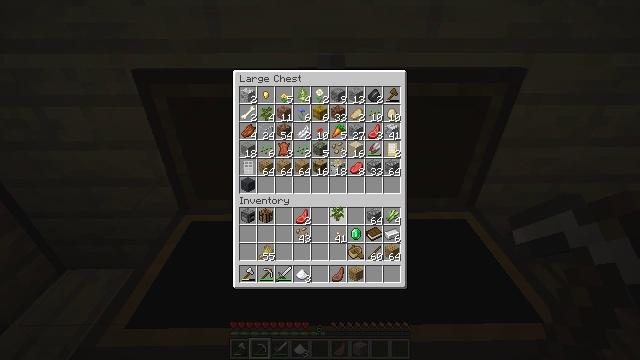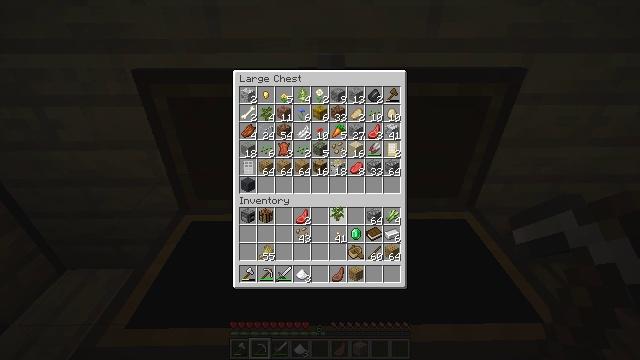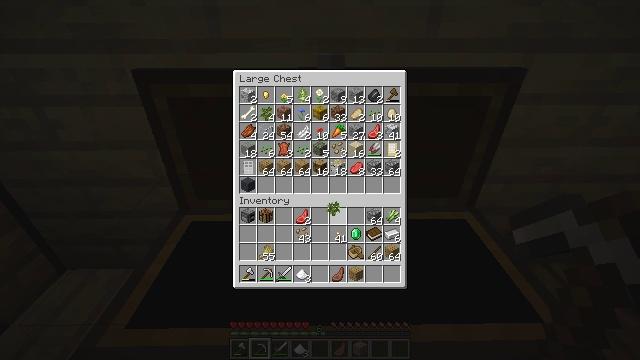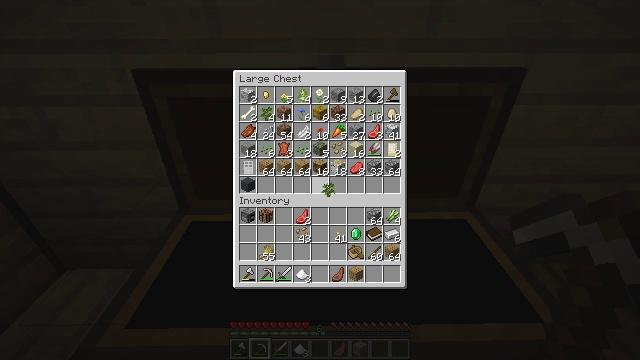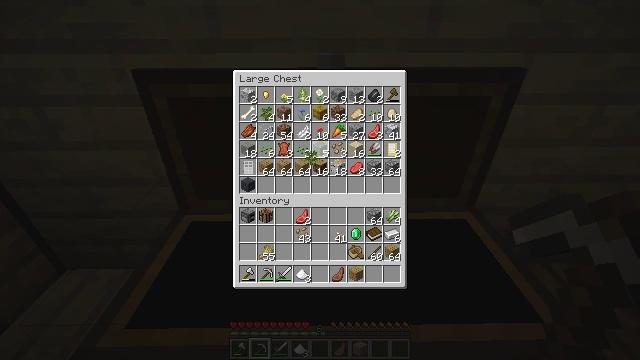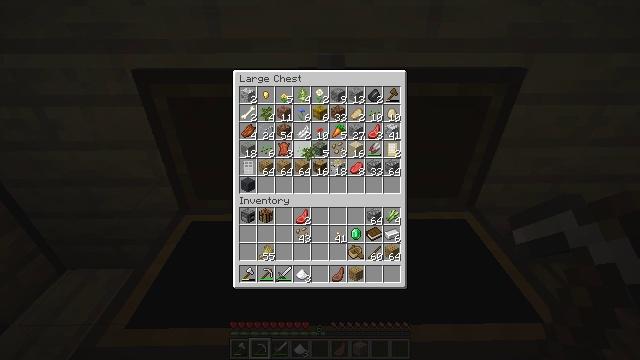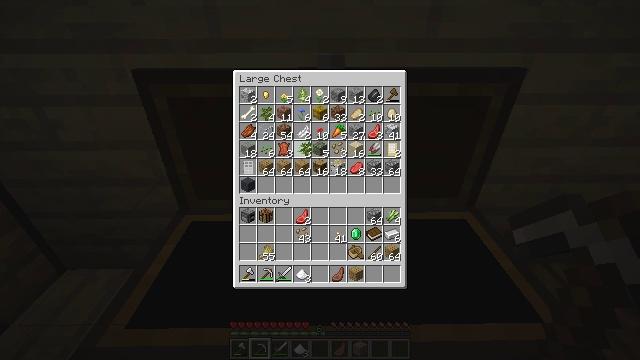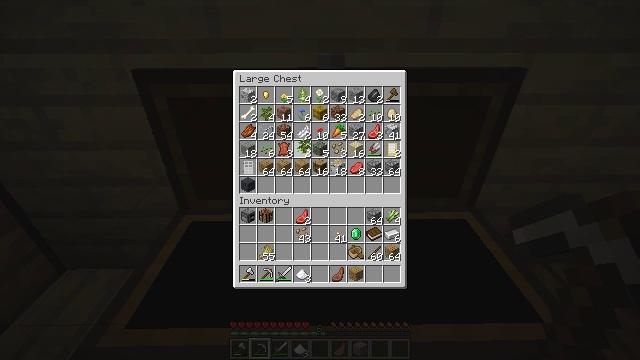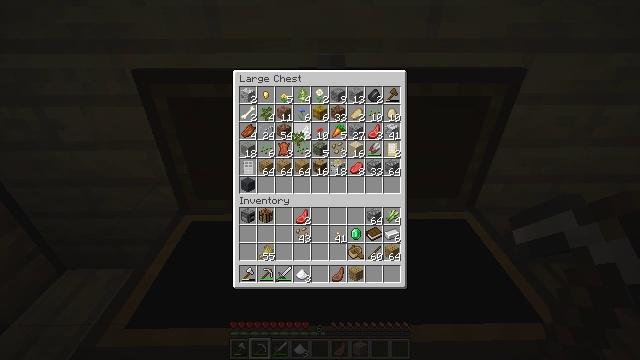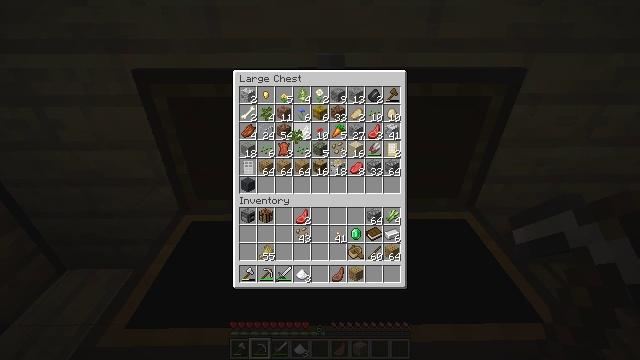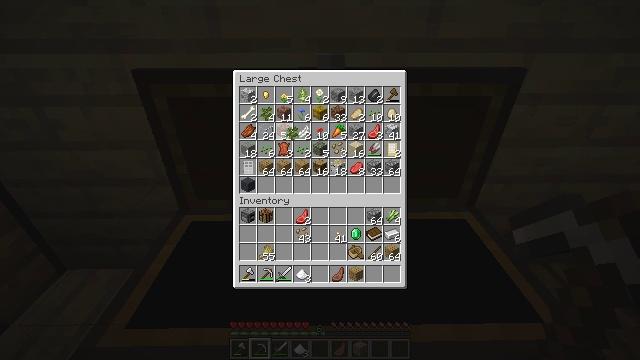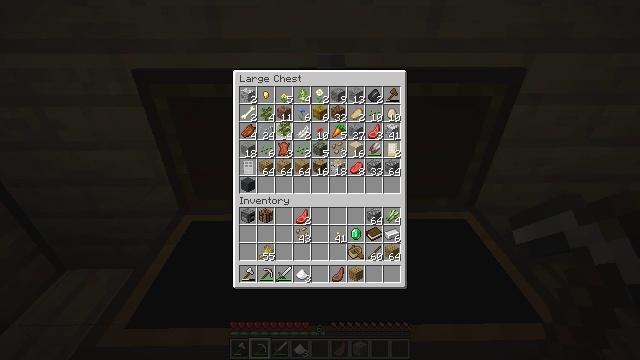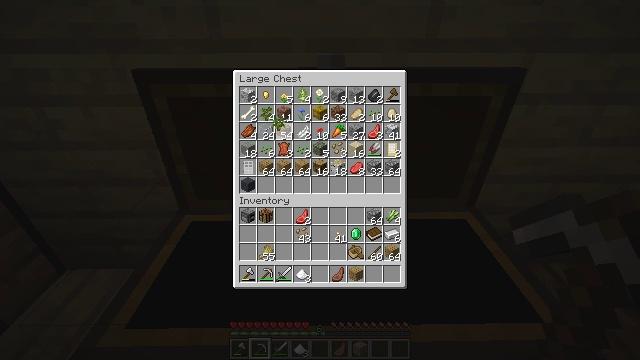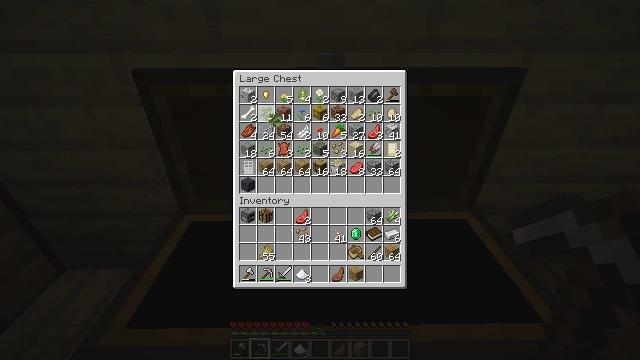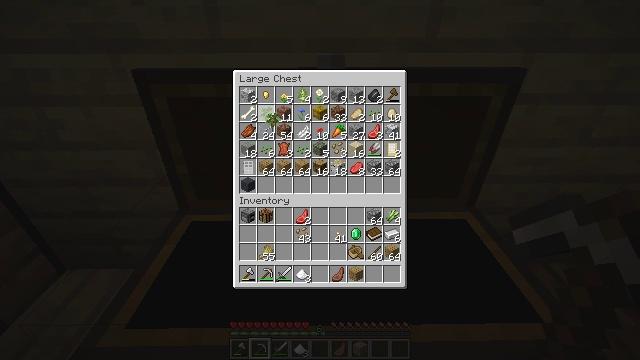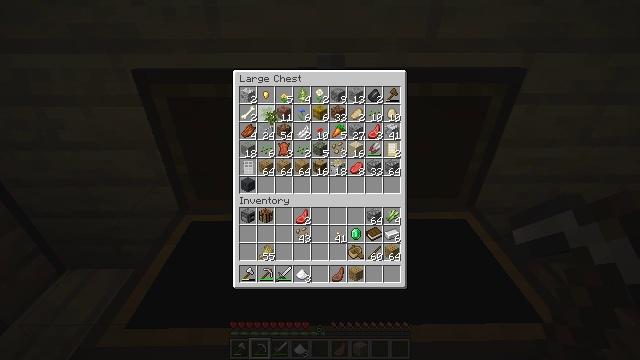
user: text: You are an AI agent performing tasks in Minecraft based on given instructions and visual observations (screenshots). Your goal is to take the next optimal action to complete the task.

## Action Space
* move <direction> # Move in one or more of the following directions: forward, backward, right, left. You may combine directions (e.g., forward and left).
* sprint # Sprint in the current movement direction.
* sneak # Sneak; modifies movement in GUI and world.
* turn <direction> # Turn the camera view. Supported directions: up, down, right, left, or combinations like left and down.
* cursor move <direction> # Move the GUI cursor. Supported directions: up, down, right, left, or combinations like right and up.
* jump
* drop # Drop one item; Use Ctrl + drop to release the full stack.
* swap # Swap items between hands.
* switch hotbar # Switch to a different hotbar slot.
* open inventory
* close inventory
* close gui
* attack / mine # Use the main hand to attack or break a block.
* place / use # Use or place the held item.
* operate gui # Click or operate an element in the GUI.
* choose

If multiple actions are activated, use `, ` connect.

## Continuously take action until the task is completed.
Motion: motion action
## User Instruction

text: Remove a cooked porkchop from the inventory.
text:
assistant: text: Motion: operate gui
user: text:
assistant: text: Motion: no_op
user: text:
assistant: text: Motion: cursor move up
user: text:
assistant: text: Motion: cursor move left and up
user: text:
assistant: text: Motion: no_op
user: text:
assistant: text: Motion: no_op
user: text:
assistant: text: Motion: no_op
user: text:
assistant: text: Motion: no_op
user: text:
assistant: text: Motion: no_op
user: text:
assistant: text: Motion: no_op
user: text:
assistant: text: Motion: cursor move left
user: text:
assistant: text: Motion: no_op
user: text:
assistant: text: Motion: no_op
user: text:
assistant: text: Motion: no_op
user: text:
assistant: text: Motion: no_op
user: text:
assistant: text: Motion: no_op
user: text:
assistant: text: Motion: no_op
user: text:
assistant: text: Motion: no_op
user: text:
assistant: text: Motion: operate gui
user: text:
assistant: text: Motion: operate gui
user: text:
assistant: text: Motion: operate gui
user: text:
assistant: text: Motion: no_op
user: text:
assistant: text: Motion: no_op
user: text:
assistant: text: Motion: no_op
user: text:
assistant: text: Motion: cursor move down
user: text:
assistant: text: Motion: no_op
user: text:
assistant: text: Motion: cursor move right and down
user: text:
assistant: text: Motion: cursor move down
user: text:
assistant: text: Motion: cursor move right and down
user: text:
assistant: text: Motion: cursor move right and down